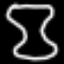
Label: hourglass